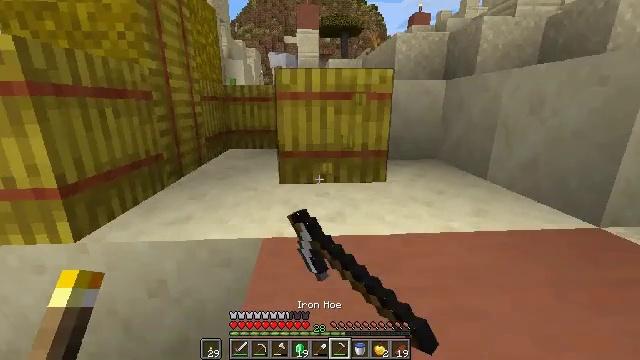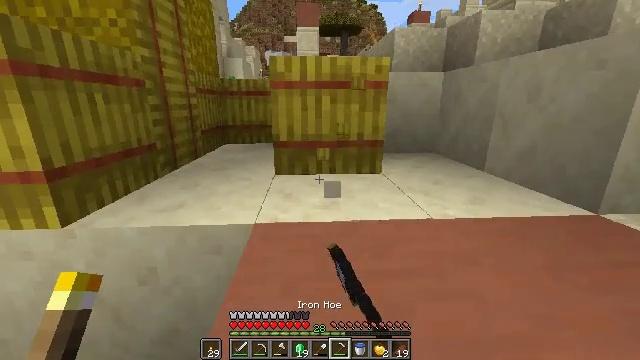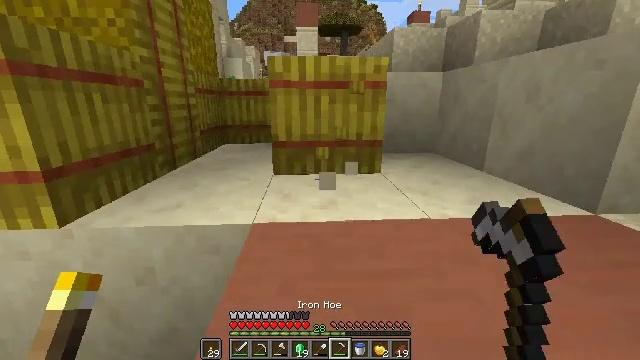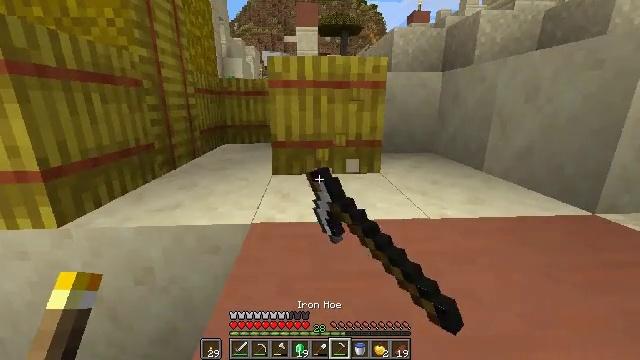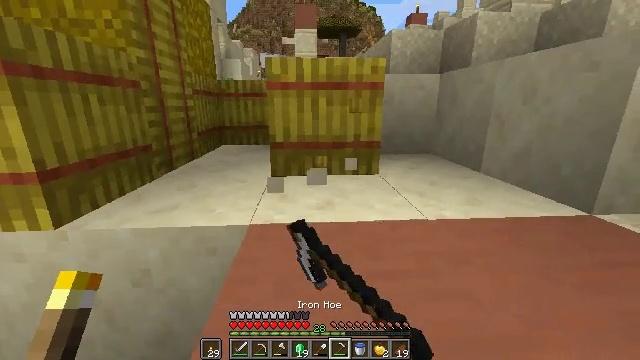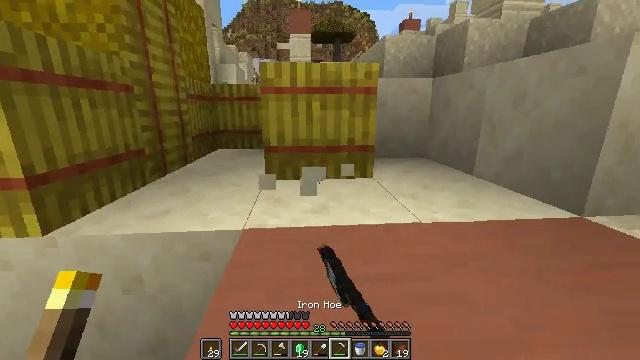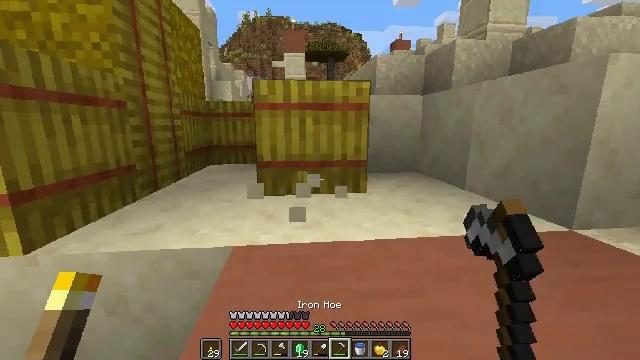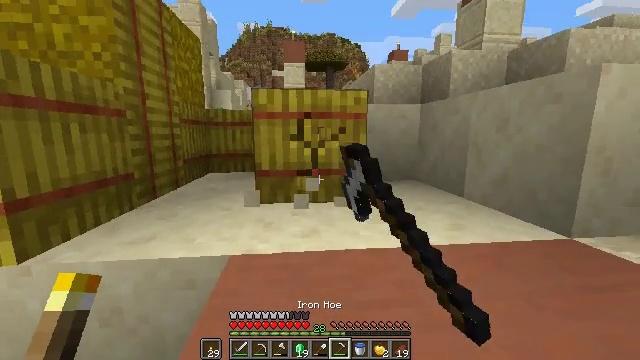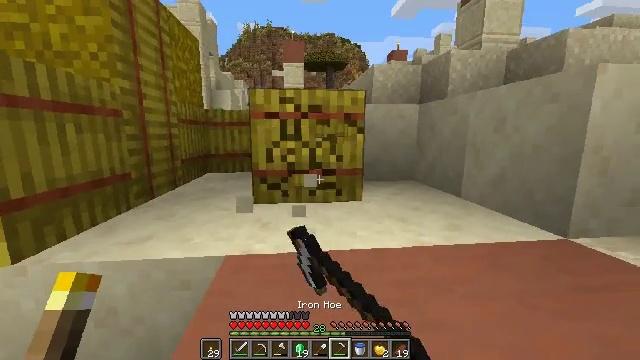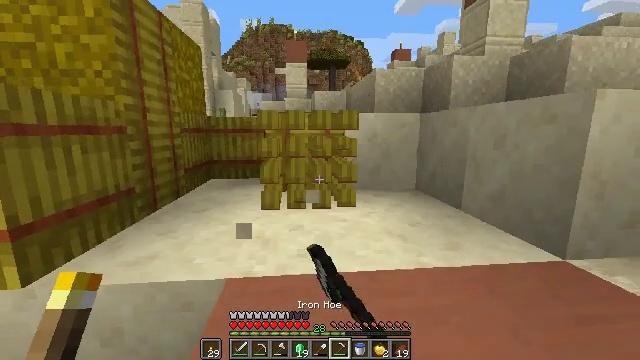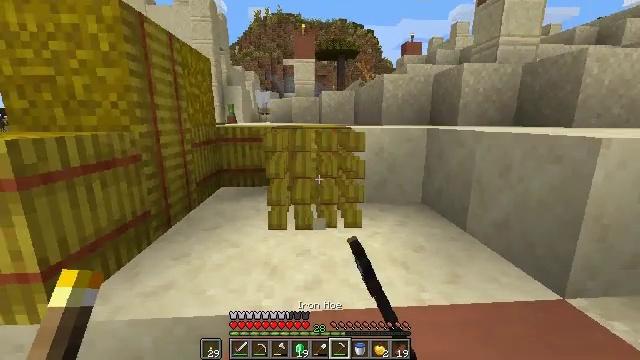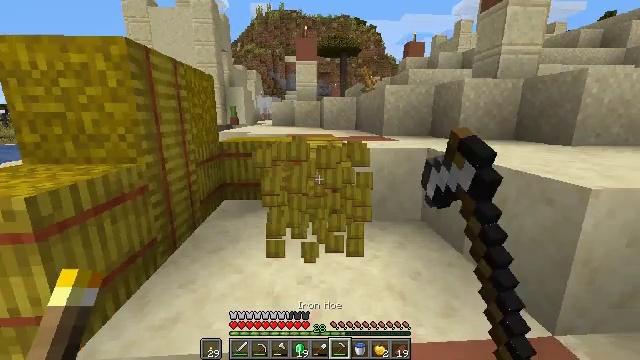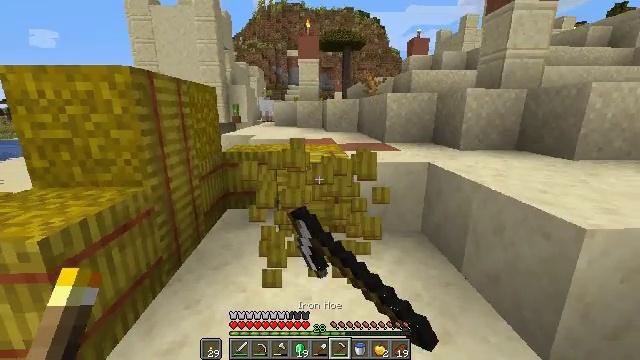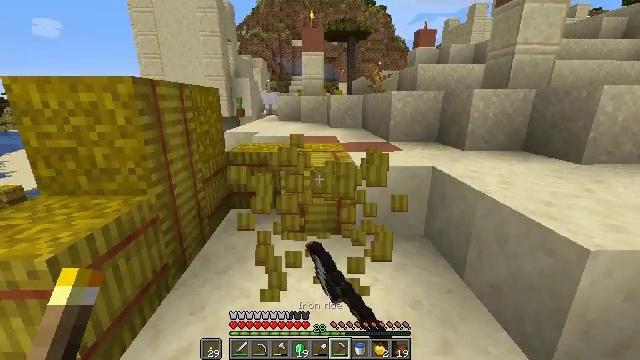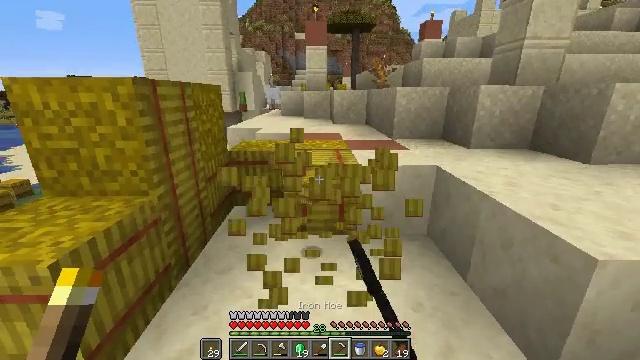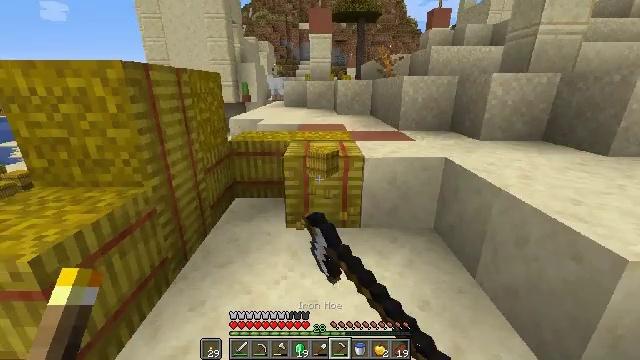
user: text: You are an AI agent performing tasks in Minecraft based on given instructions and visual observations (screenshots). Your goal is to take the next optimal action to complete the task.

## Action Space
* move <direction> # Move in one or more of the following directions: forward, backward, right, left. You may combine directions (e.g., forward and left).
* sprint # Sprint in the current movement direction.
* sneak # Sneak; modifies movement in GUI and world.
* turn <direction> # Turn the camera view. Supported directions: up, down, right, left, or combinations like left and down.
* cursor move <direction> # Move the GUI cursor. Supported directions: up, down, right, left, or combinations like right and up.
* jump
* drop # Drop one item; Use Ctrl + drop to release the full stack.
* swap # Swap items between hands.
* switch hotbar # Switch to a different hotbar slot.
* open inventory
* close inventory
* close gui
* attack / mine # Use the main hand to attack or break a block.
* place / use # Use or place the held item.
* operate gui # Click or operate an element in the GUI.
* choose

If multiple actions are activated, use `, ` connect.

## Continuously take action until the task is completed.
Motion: motion action
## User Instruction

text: Gather hay blocks from the farm.
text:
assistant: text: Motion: attack / mine
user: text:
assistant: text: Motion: attack / mine
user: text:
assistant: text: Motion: attack / mine
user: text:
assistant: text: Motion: attack / mine
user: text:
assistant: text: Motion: move forward, turn right, attack / mine
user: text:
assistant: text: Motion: move forward, turn right and up, attack / mine
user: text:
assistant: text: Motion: move forward, turn up, attack / mine
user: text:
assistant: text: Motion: move forward, attack / mine
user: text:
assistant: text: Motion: move forward, attack / mine, jump
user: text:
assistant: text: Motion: move forward, turn left and down, attack / mine, jump
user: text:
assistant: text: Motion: move forward, attack / mine, jump
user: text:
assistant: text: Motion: move forward, turn down, attack / mine, jump
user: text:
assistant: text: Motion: move forward, turn down, attack / mine
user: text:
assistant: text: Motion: move forward, turn down, attack / mine
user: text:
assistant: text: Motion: move forward, turn down, attack / mine
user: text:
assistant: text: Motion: move forward, attack / mine
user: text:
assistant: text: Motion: move forward, attack / mine
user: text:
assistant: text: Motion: move forward, attack / mine
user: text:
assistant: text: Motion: move forward, turn left and up, attack / mine
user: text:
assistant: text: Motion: move forward, attack / mine
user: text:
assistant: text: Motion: move forward, attack / mine
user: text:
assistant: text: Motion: move forward, attack / mine
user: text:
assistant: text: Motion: move forward, attack / mine
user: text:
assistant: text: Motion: move forward, attack / mine
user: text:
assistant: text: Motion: move forward, attack / mine
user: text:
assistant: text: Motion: move forward, turn right and down, attack / mine
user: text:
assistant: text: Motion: move forward, turn down, attack / mine
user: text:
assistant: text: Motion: move forward, attack / mine
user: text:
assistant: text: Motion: move forward, attack / mine
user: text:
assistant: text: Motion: move forward, turn down, attack / mine